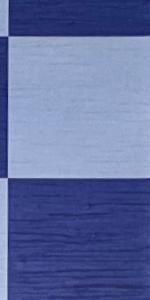
Label: Empty